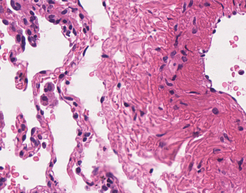
Tumor epithelial tissue: no
Tumor-associated stroma tissue: no
Normal tissue: yes